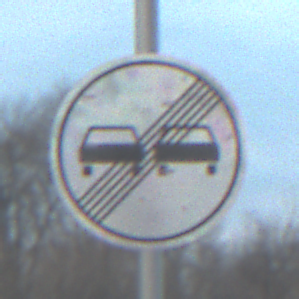
Verkehrszeichen: EndeUeberholverbot
Umgebung: Outdoor, RoadRail
Tageszeit: SunriseSunset
Wetter: PartlyCloudy
Licht: Natural
Jahreszeit: NotSpecified
Kontrast: LowContrast